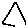
Label: triangle